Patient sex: M
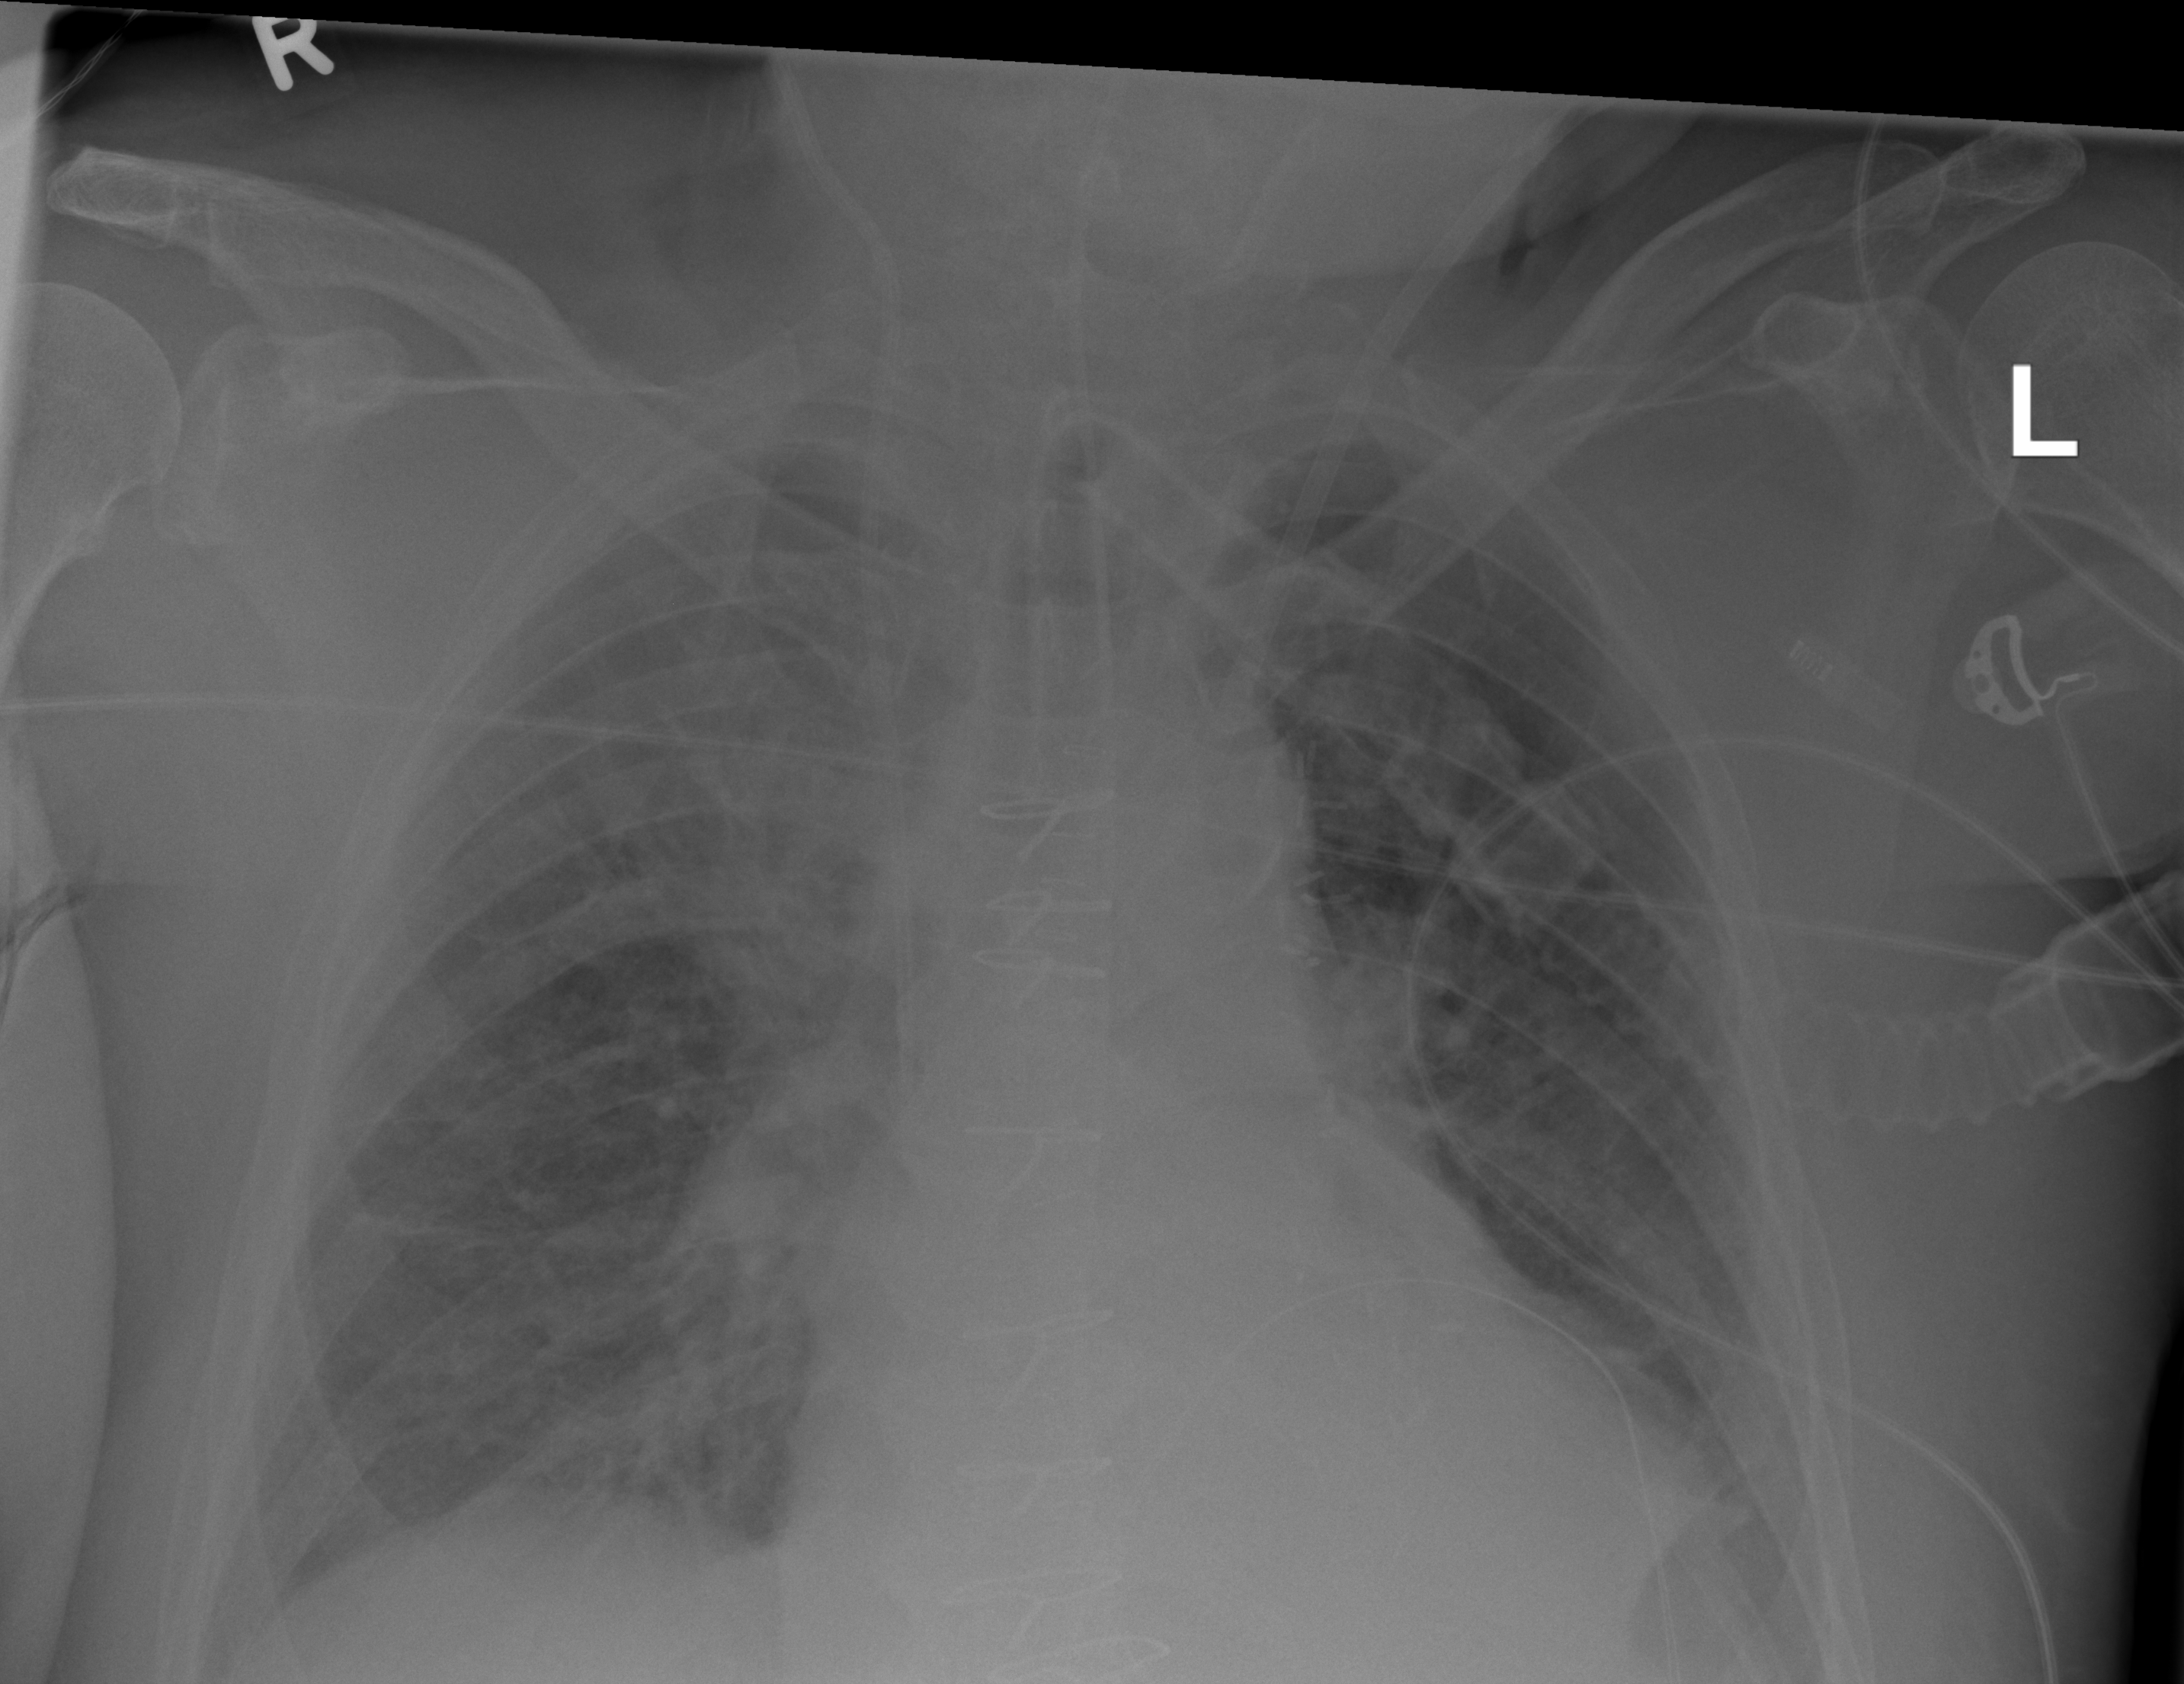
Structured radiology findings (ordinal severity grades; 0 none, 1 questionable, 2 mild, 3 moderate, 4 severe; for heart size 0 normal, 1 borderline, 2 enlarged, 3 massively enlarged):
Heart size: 1
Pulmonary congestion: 2
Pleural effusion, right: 2
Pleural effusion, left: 2
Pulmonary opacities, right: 3
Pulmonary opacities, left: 1
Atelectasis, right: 3
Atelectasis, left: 2